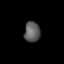
Tissue: lung
Cell type: Others
Senescence score: 0.2166
Nuclear area (px): 314
Mean DAPI intensity: 93.226